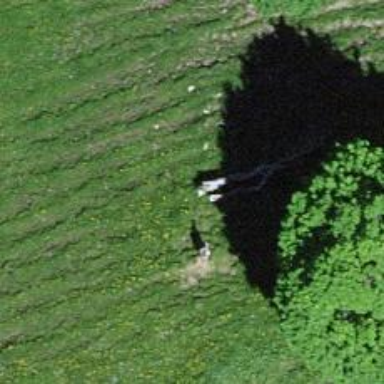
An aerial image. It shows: Single tag "natural: tree."